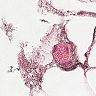
Metastatic tissue present: no